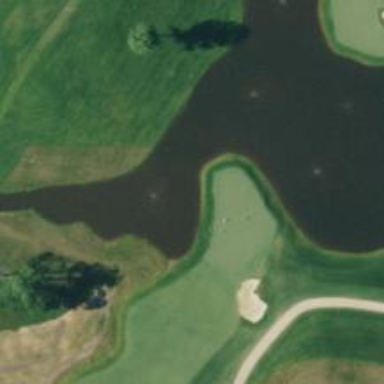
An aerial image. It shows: View of golf hole.